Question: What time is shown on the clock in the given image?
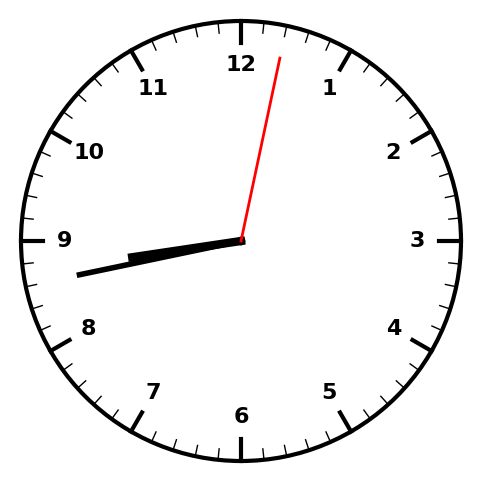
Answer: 08:43:02